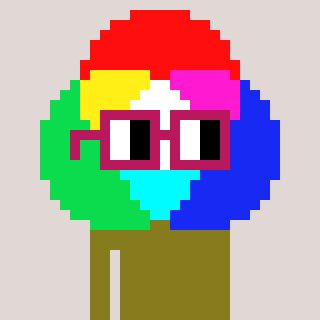
a pixel art character with square dark red glasses, a color circle-shaped head and a gunk-colored body on a warm background